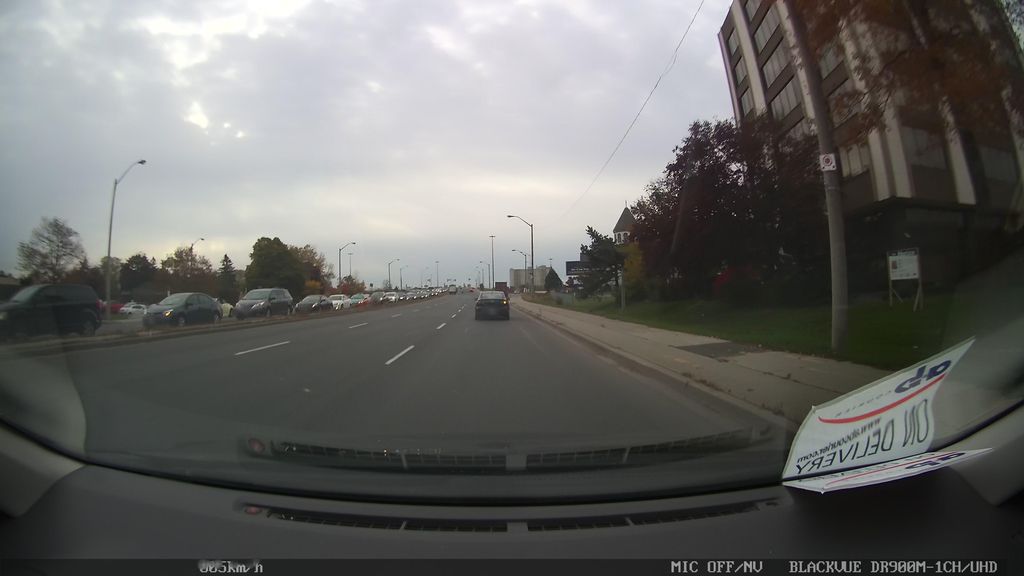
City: toronto